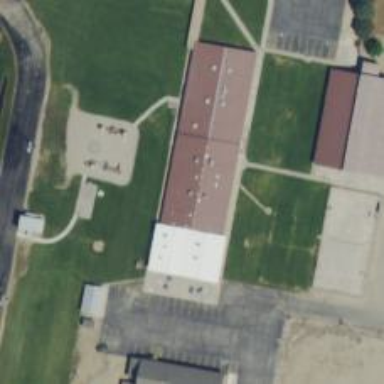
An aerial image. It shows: School.